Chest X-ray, AP view. Patient: 16 years old, sex M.
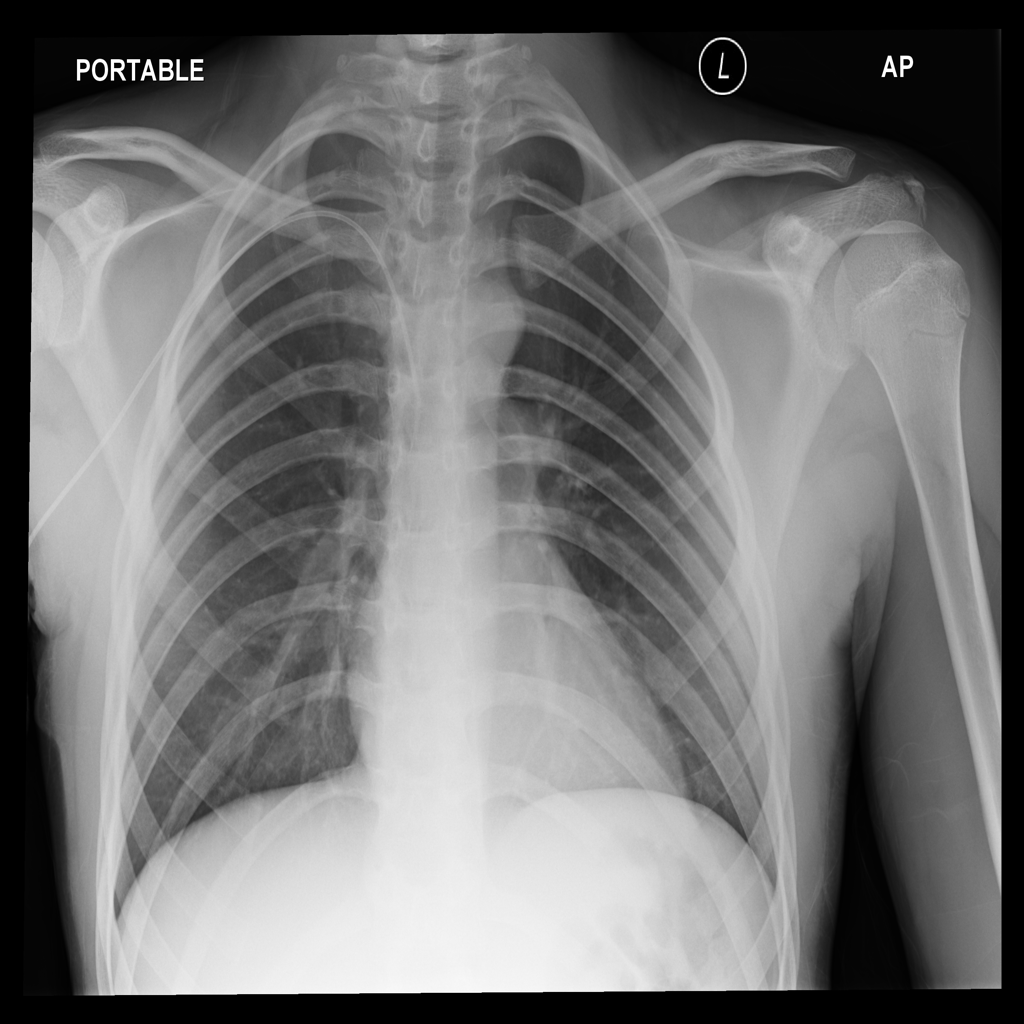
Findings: No Finding